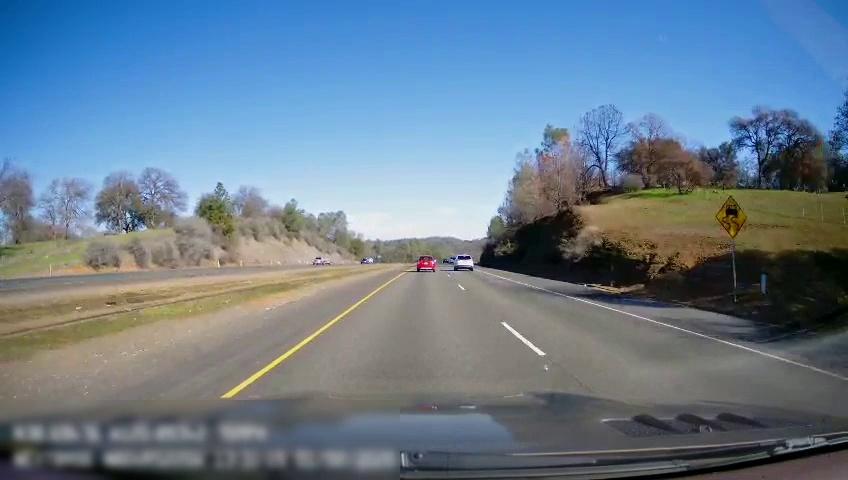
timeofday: Day
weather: Sunny
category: Drivable Space
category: Drivable Space
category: Vehicles | SUV
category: Vehicles | Car
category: Vehicles | SUV
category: Vehicles | SUV
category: Lanes | Current Lane
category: Lanes | Current Lane
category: Lanes | Alternate Lane
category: Traffic | Signs